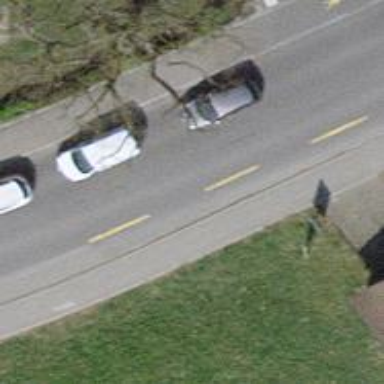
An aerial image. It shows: Tertiary road with asphalt surface and designated lane for cycling on both sides.